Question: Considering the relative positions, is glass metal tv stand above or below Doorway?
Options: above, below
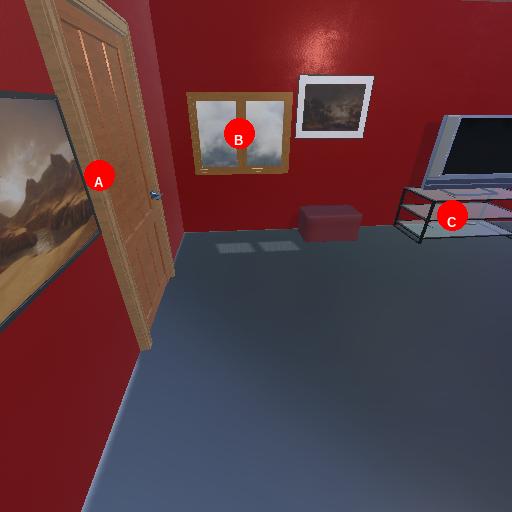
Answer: above